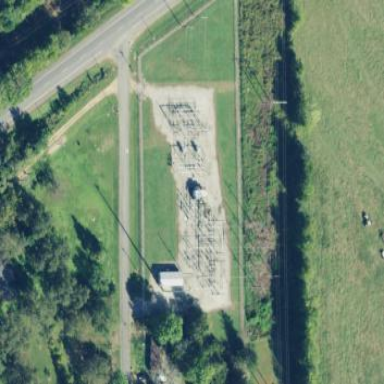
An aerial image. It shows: Fence surrounds transmission level power substation.